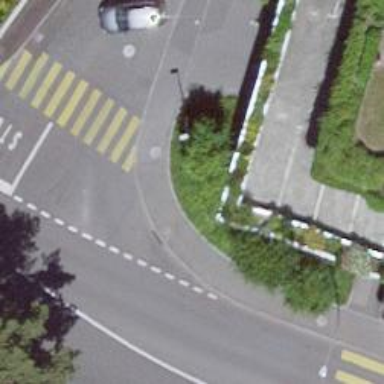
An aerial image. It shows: Guidepost providing information.